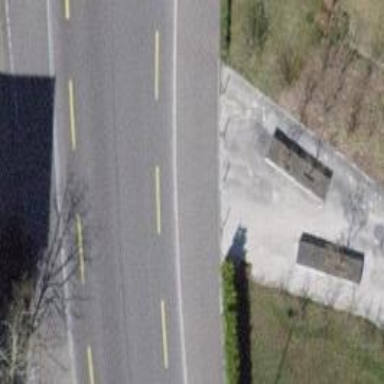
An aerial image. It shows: Pedestrian road.